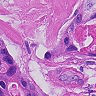
Metastatic tissue present: yes